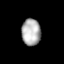
Tissue: lung
Cell type: Myeloid cells
Senescence score: 0.2428
Nuclear area (px): 498
Mean DAPI intensity: 176.562